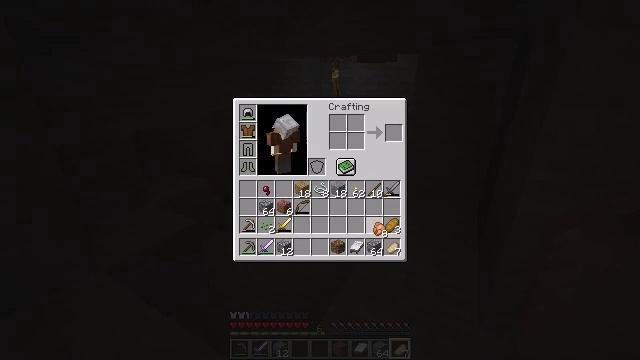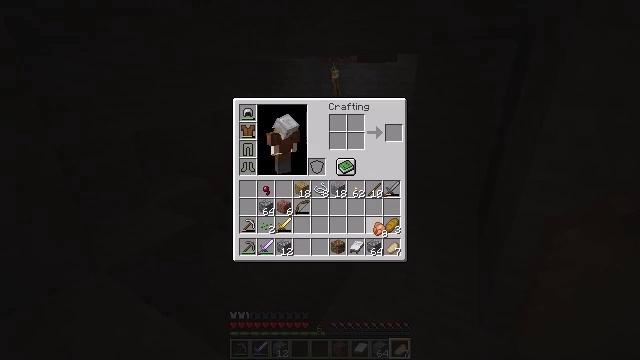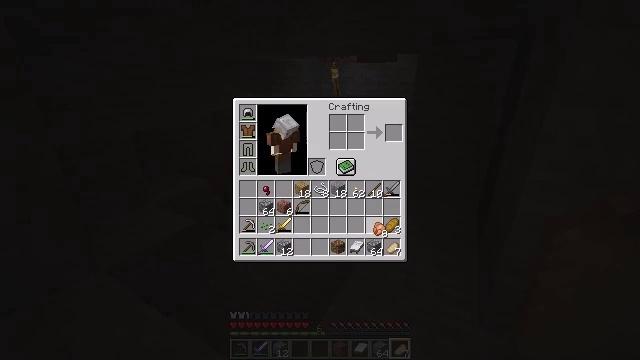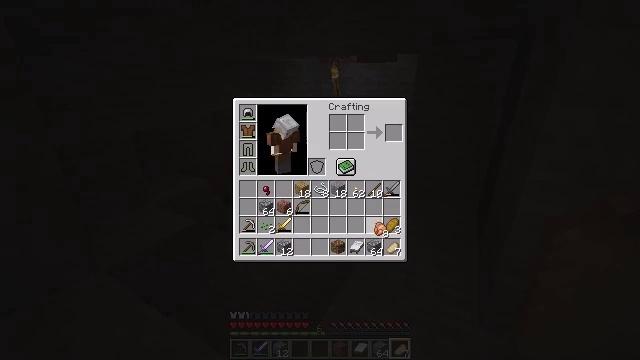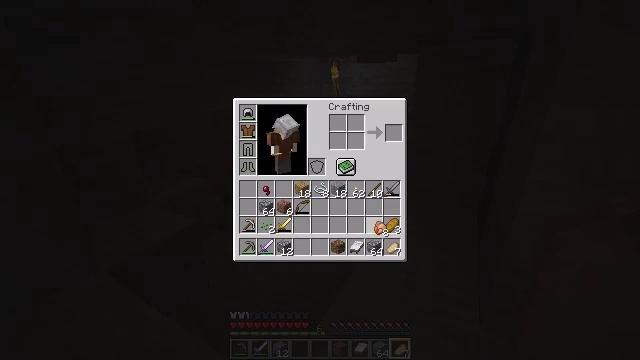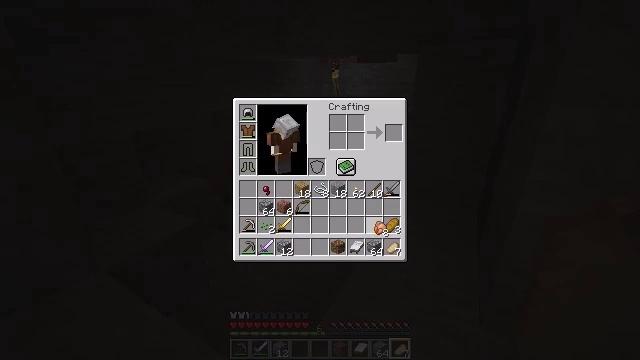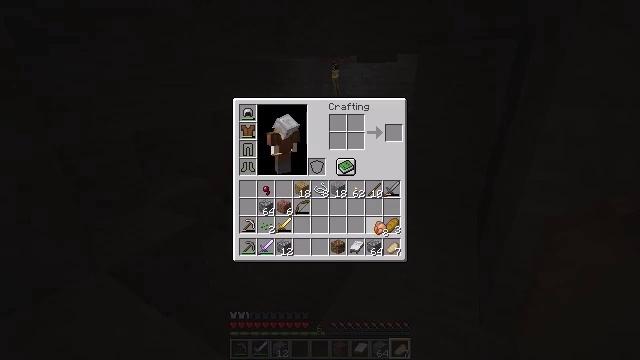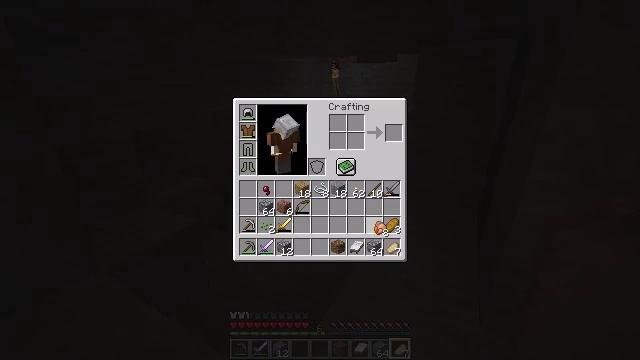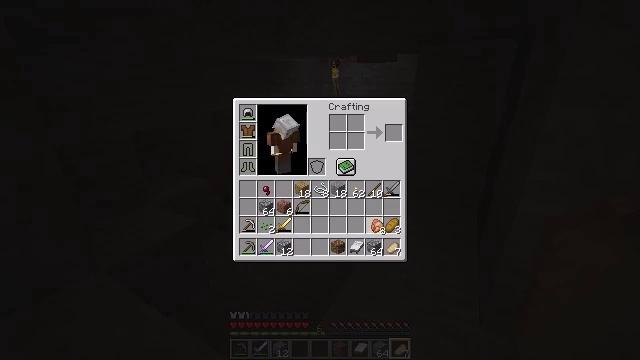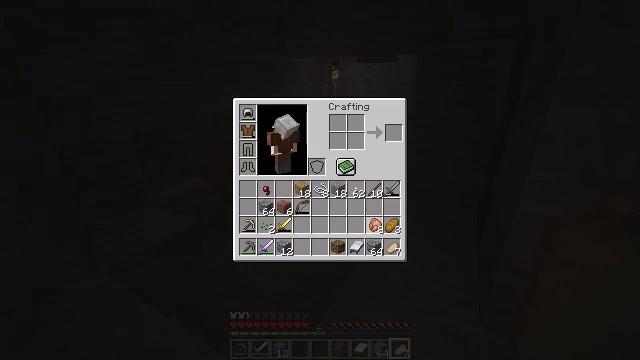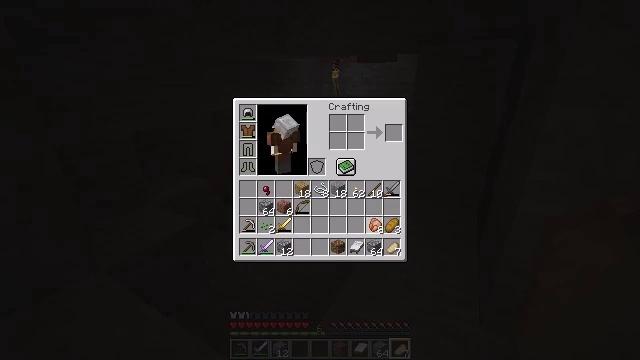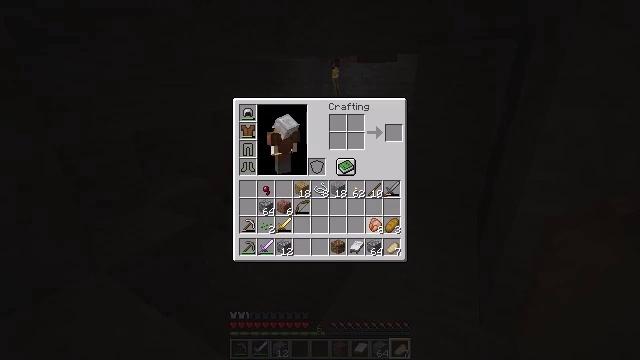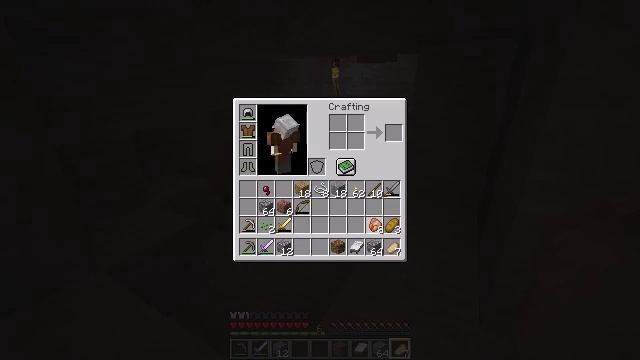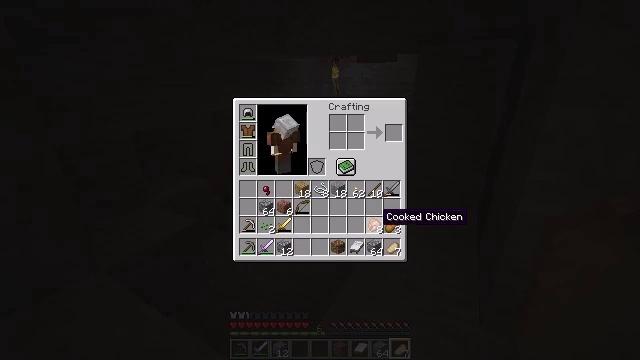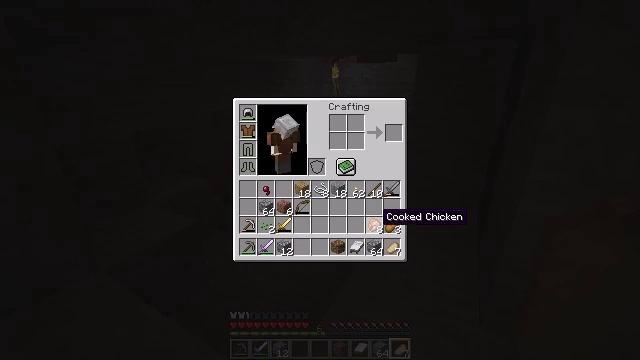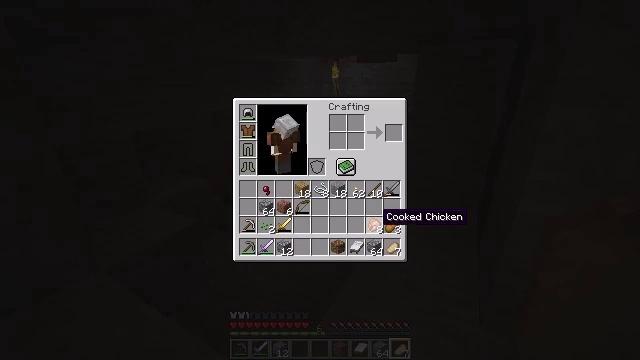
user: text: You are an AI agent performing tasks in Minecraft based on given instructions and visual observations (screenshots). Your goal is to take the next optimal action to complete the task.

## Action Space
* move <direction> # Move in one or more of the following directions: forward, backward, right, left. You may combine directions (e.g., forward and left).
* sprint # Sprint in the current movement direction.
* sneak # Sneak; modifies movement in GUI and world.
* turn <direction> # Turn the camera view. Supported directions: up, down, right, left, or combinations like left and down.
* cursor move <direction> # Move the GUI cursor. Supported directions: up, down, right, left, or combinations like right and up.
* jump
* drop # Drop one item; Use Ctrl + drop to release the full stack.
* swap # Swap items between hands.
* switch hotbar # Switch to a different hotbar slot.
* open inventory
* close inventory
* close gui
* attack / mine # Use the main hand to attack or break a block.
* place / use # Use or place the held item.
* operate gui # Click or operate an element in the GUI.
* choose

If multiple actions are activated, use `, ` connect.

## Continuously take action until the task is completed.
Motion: motion action
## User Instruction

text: Remove layers of soul soil.
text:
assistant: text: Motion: no_op
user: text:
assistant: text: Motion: no_op
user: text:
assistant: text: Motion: no_op
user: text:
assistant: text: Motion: no_op
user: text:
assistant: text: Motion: no_op
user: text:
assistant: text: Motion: no_op
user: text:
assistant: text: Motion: no_op
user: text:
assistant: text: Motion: no_op
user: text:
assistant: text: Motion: no_op
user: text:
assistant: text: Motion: no_op
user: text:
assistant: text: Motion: operate gui
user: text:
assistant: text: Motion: operate gui
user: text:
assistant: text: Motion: no_op
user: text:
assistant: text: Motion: no_op
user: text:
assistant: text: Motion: no_op
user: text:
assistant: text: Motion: no_op
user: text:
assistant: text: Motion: no_op
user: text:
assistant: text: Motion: no_op
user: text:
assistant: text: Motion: no_op
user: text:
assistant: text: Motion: no_op
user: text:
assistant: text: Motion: no_op
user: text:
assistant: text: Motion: no_op
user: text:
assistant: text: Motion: no_op
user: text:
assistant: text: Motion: no_op
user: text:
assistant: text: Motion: no_op
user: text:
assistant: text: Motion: no_op
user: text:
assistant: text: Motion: no_op
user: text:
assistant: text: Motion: no_op
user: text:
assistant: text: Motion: no_op
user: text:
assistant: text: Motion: no_op